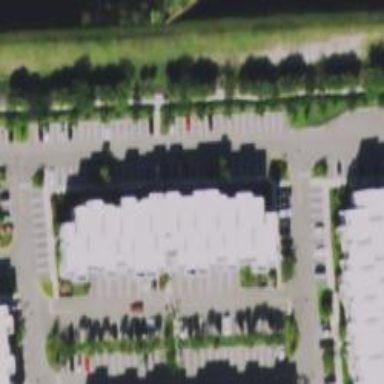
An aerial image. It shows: Parking space is available.